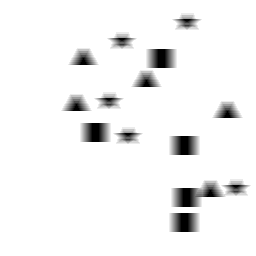
Squares: 5
Triangles: 5
Stars: 5
Total shapes: 15